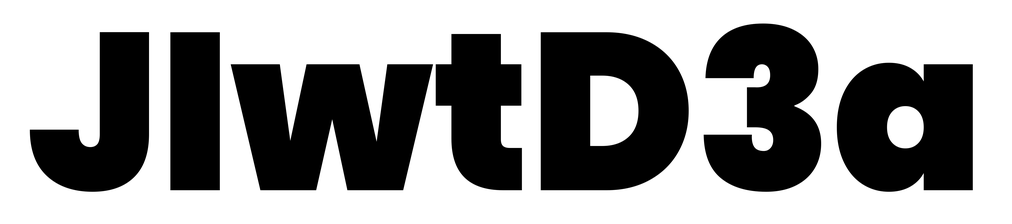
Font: Poppins-Black